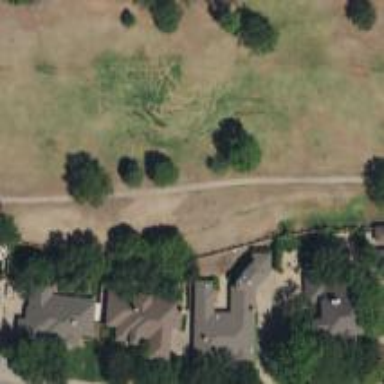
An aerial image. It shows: Path for golf carts.